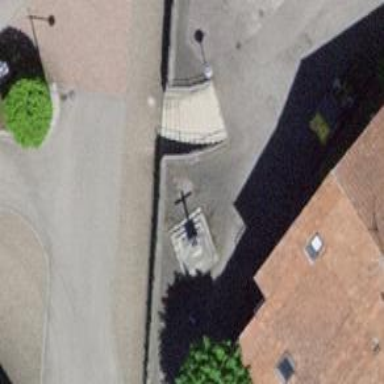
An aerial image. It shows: Wayside cross with historic significance.